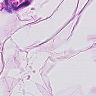
Metastatic tissue present: no